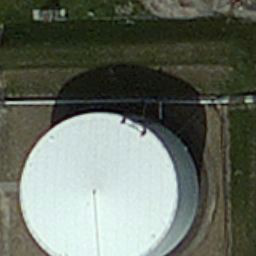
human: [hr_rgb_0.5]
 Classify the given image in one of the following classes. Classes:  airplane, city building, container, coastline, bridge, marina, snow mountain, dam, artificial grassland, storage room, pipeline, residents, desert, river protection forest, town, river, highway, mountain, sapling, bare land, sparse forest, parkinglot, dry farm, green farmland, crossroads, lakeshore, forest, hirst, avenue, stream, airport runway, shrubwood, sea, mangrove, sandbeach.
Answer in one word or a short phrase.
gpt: storage room